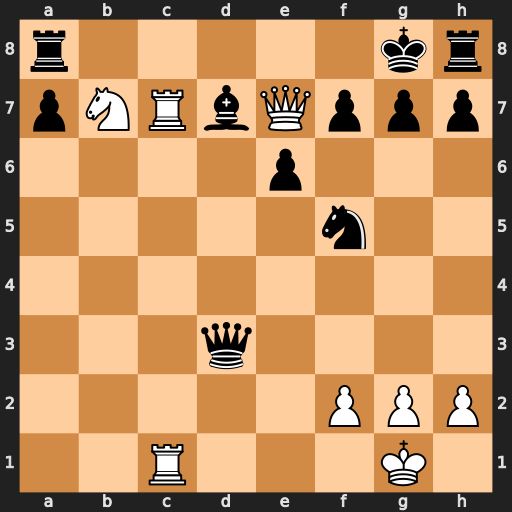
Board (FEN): r5kr/pNRbQppp/4p3/5n2/8/3q4/5PPP/2R3K1
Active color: w
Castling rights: -
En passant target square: -
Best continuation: Rc8+ Rxc8 Rxc8+ Bxc8 Qe8#